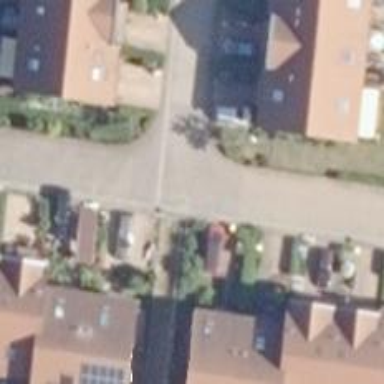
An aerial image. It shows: Residential road.